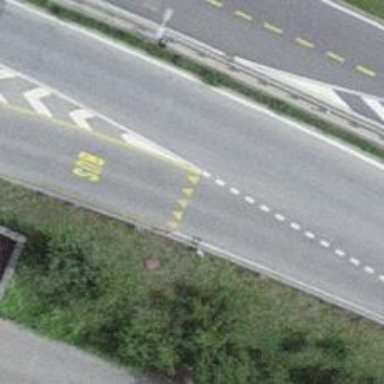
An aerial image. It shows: Road with "give way" sign.